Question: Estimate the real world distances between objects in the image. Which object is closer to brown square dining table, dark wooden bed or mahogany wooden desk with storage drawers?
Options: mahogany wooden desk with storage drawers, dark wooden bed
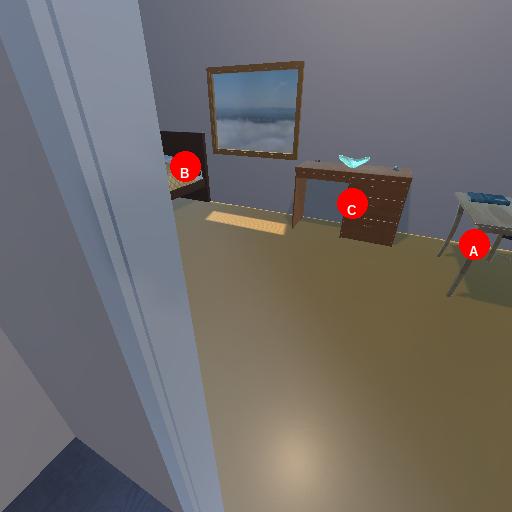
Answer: mahogany wooden desk with storage drawers